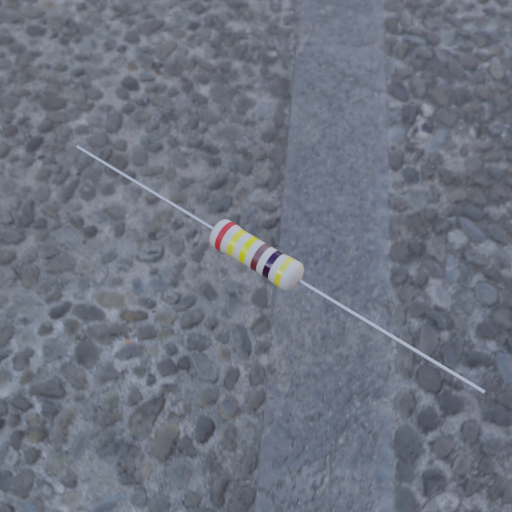
Resistor colour bands (in order): red, yellow, yellow, brown, black, yellow